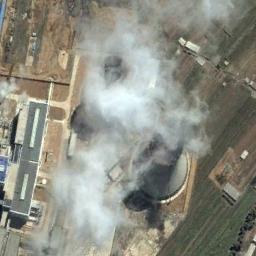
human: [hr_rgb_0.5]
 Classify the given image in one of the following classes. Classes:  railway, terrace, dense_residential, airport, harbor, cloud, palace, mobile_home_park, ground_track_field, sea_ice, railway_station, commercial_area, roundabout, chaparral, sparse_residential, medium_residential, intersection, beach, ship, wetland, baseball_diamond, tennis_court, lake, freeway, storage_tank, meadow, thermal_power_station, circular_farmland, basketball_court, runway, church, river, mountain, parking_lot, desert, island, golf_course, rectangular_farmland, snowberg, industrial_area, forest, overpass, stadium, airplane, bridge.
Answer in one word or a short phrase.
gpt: thermal_power_station